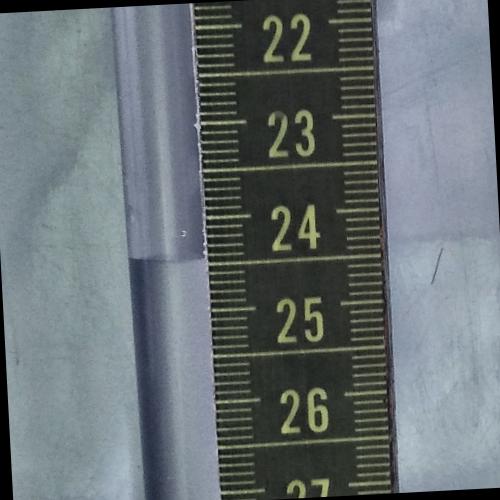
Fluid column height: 24.4 cm